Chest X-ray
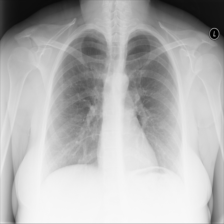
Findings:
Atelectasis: negative
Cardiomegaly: negative
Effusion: negative
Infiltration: negative
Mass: negative
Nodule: negative
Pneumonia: negative
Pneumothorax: negative
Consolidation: negative
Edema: negative
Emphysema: negative
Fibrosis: negative
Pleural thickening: negative
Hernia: negative